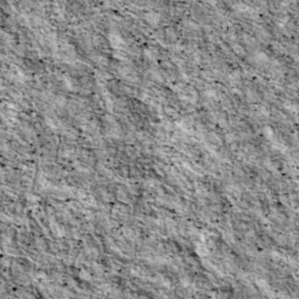
Label: non_frost